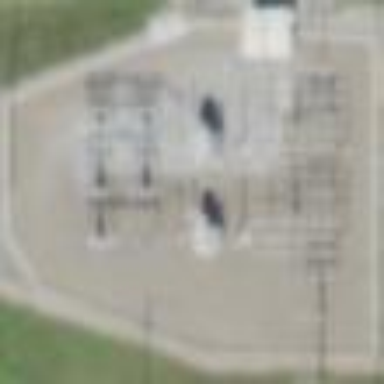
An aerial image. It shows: Distribution level power substation surrounded by fence.